Question: I am trying to add functionality to my website where users can download multiple image files via a single '.zip' folder. Currently I have this code executing but when i open the downloaded zip file it extracts another zip file 'my-archive (3) 2.zip.cpgz' and every time I try to open it, it extracts yet another zip file.
Here is my basic code using php native zip feature.
'''
$image1 = "http://cdn.screenrant.com/wp-content/uploads/Darth-Vader-voiced-by-Arnold-Schwarzenegger.jpg";
$image2 = "http://cdn.screenrant.com/wp-content/uploads/Star-Wars-Logo-Art.jpg";
$files = array($image1, $image2);
$zipname = 'file.zip';
$zip = new ZipArchive;
$zip->open($zipname, ZipArchive::CREATE);
foreach ($files as $file) {
$zip->addFile($file);
}
$zip->close();
header('Content-Type: application/zip');
header('Content-disposition: attachment; filename='.$zipname);
header('Content-Length: ' . filesize($zipname));
readfile($zipname);
'''
EDIT
I am trying hard to get the provided answer to work. I just tried the most recent edit and got this error
]
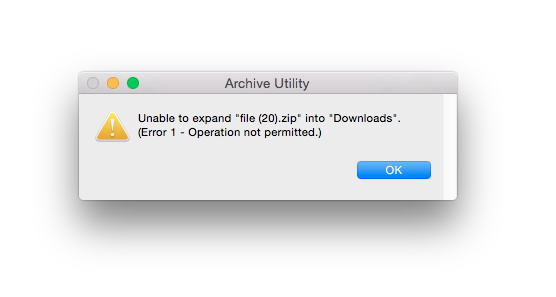
Answer: You should download external files and then archive them.
'''
$image1 = "http://cdn.screenrant.com/wp-content/uploads/Darth-Vader-voiced-by-Arnold-Schwarzenegger.jpg";
$image2 = "http://cdn.screenrant.com/wp-content/uploads/Star-Wars-Logo-Art.jpg";
$files = array($image1, $image2);
$tmpFile = tempnam('/tmp', '');
$zip = new ZipArchive;
$zip->open($tmpFile, ZipArchive::CREATE);
foreach ($files as $file) {
// download file
$fileContent = file_get_contents($file);
$zip->addFromString(basename($file), $fileContent);
}
$zip->close();
header('Content-Type: application/zip');
header('Content-disposition: attachment; filename=file.zip');
header('Content-Length: ' . filesize($tmpFile));
readfile($tmpFile);
unlink($tmpFile);
'''
In example above I used 'file_get_contents' function, so please enable 'allow_url_fopen' or use curl to download the files.